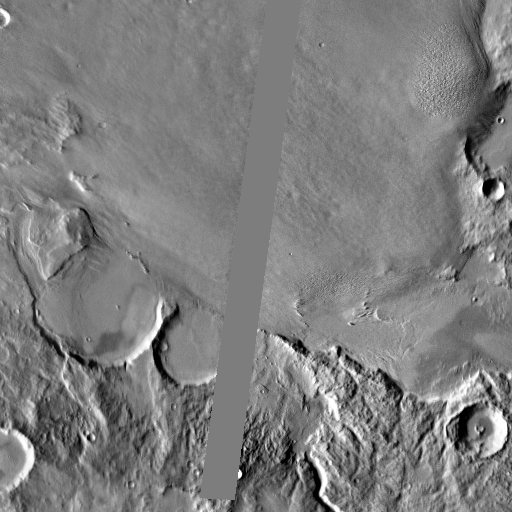
Crater classes present: Background, Other, Buried